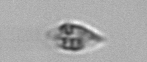
Label: Oxytoxum